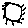
Label: sun